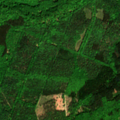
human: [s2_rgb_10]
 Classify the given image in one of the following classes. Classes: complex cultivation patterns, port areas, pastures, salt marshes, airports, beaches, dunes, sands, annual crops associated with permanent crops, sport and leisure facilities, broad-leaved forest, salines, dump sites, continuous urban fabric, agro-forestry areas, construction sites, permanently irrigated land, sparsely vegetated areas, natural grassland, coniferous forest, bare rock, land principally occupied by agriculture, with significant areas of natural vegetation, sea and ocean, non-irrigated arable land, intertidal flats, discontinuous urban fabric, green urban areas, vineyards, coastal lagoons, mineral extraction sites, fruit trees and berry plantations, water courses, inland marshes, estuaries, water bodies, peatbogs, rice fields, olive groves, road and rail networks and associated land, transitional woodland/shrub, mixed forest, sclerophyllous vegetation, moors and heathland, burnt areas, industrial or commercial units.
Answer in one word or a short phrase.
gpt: broad-leaved forest, mixed forest